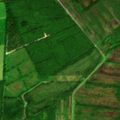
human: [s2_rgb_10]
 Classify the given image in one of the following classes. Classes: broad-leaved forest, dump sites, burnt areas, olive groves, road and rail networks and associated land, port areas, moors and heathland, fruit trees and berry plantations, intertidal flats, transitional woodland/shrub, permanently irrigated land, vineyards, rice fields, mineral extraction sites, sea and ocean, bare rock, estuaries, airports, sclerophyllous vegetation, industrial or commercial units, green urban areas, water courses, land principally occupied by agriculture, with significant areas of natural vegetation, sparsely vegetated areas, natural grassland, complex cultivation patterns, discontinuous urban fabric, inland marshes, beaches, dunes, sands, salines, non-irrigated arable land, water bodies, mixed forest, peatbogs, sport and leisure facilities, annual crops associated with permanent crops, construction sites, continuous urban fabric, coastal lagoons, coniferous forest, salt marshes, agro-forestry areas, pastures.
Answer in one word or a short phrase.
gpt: pastures, broad-leaved forest, coniferous forest, mixed forest, transitional woodland/shrub, peatbogs